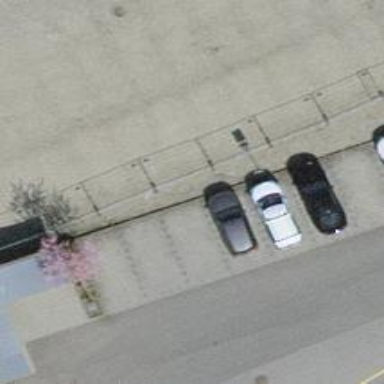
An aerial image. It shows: Street side parking area.